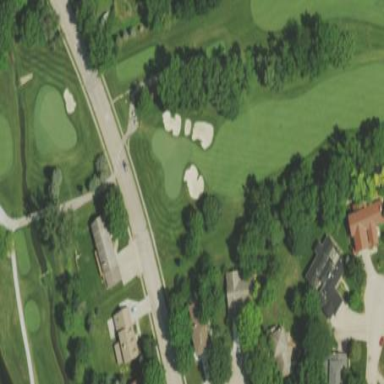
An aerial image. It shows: Golf fairway surrounded by grass.